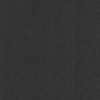
Label: dusty